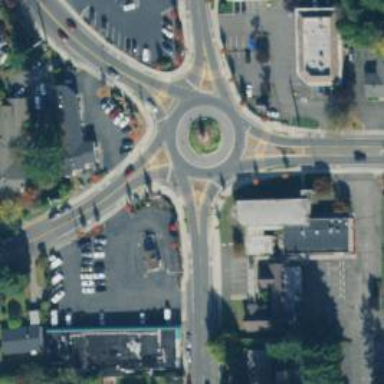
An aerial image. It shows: Secondary road with asphalt surface leading to roundabout.